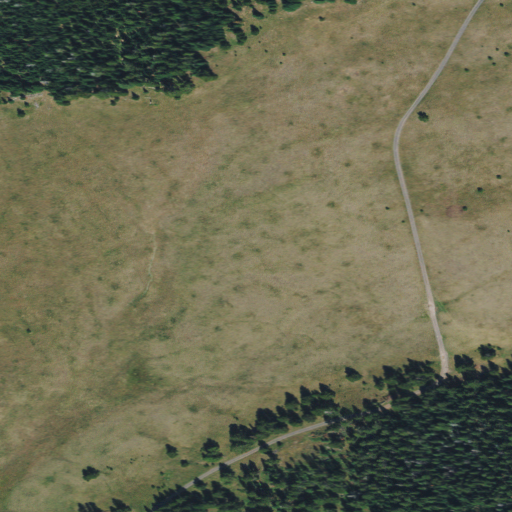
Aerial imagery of plain(s) in Montana named Moose Park containing grassland, evergreen forest, and shrub